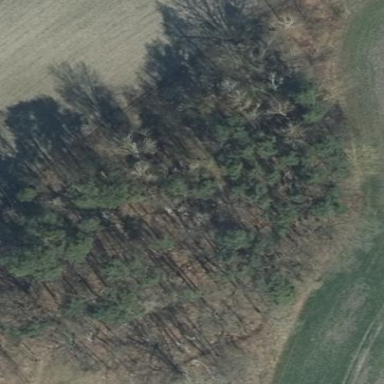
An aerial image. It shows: Forest area.